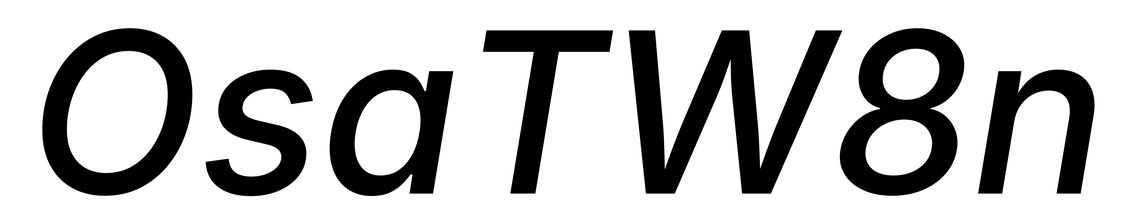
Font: Inter-Italic_Medium_Italic